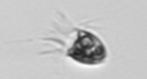
Label: Balanion